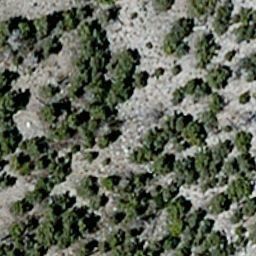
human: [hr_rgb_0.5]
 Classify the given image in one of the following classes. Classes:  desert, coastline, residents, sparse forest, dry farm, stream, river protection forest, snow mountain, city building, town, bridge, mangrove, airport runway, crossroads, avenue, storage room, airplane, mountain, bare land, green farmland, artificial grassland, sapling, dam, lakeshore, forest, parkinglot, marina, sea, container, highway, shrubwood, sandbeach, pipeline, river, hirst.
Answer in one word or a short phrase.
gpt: sparse forest